Interaction volume radius: 5 \u00c5
Interaction volume height: 10 \u00c5
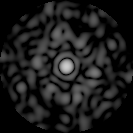
Disorder parameter: 0.8843